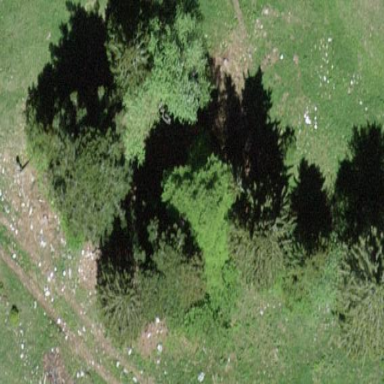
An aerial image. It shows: Evergreen needle-leaved forest.